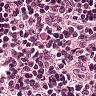
Metastatic tissue present: no